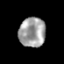
Tissue: prostate
Cell type: T cells
Senescence score: 0.3617
Nuclear area (px): 774
Mean DAPI intensity: 160.177